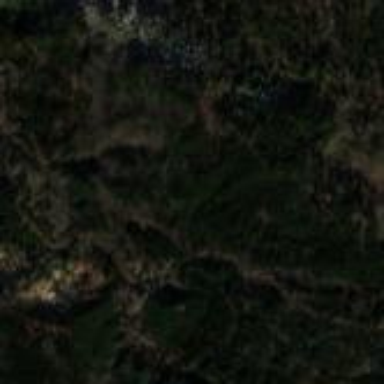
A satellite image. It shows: Evergreen needle-leaved forest.